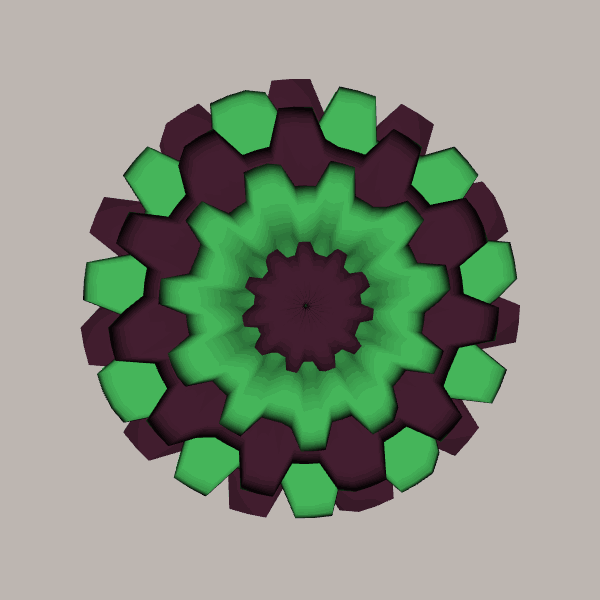
Background: light